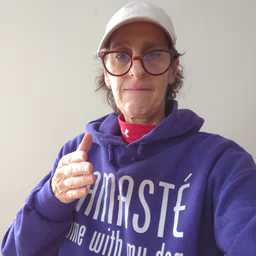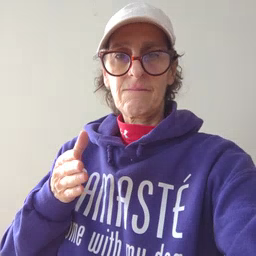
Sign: fish